Question: How to make a zone where user can tap to do a specify action)? same below picture:

Please help me!
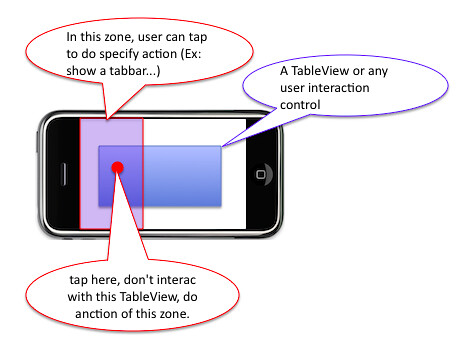
Answer: Put a transparent 'UIButton' in that zone.